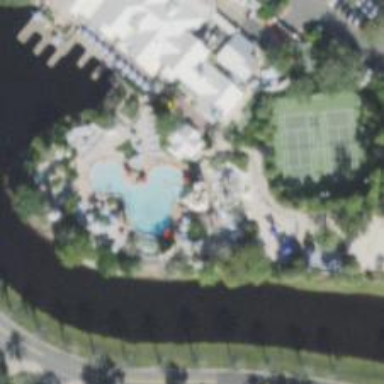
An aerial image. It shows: Water slide attraction.